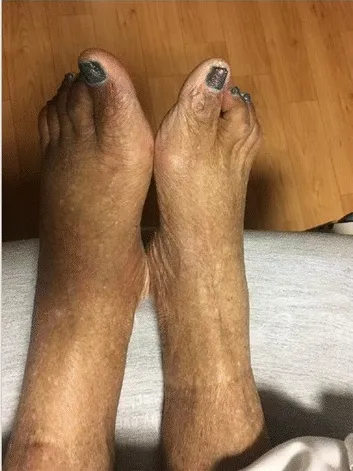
Clinical image left foot vs. right foot.
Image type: medical_photograph (other_medical_photograph)